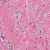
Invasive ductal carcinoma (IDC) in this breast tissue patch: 0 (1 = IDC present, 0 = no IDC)